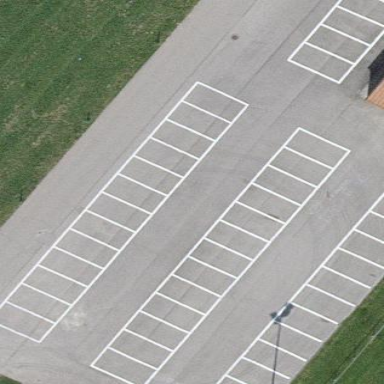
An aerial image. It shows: Parking area with asphalt surface.